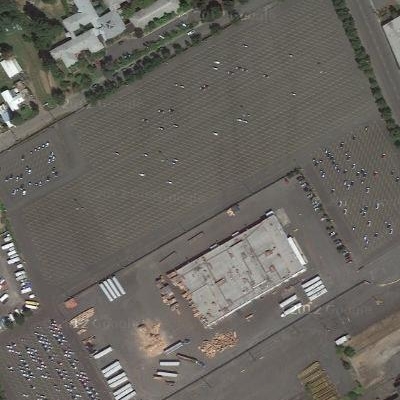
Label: Parking